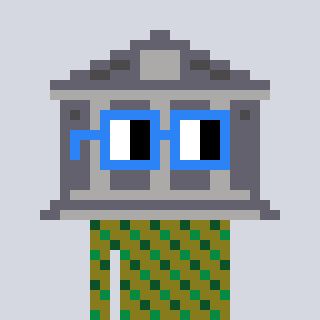
a pixel art character with square blue glasses, a bank-shaped head and a gunk-colored body on a cool background